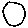
Label: moon